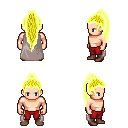
a pixel art fantasy rpg character, male body template, human, light skin, gray cape, red pants, gold extra-long topknot hairstyle, brown shoes, four views (front, back, left, right), 2x2 character sprite sheet, small pixel art, hard edges, no anti-aliasing